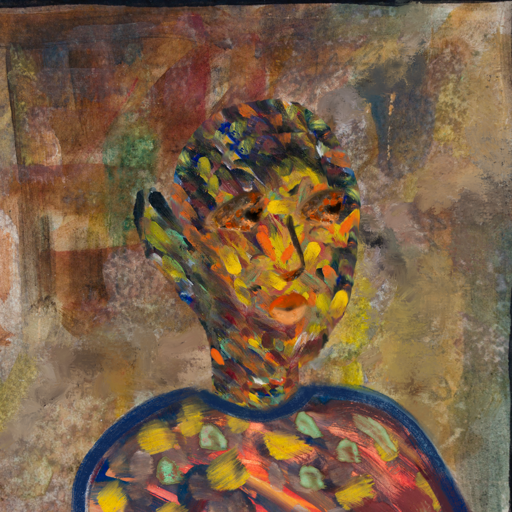
Background: Mosgoul, Head And Neck Side: An_Impression, Face Side: Gypsy_Queen, Bust: Mother_And_Son_Mother, Hair Side: Blank, Head Accessory: Blank, Second Necklace: Blank, Necklace: Blank, Baby: Blank